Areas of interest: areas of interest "Huafeng Youth Apartment (Chiwan Branch)"
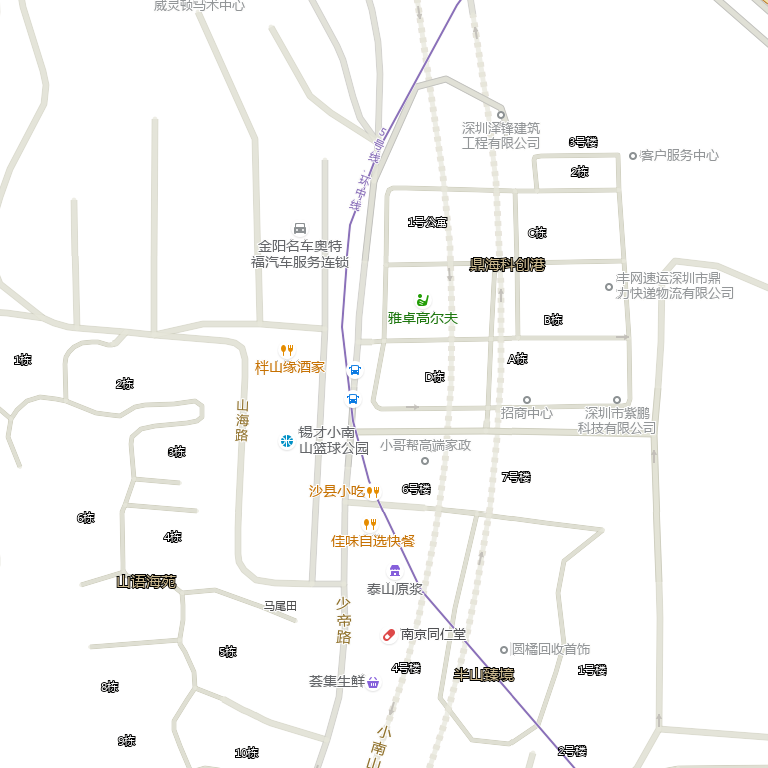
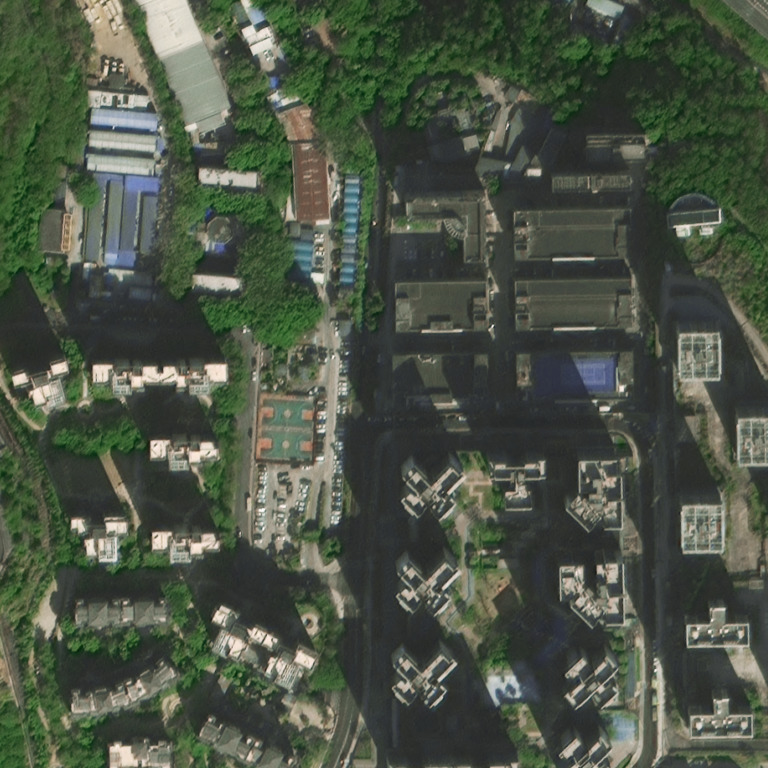